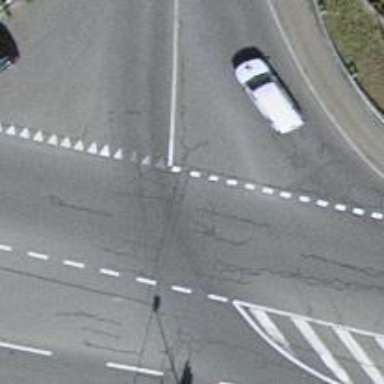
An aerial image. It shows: Road with "give way" sign.